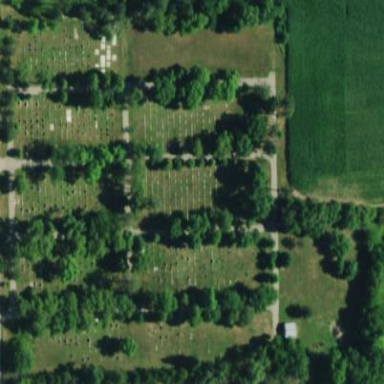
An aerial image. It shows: Cemetery.